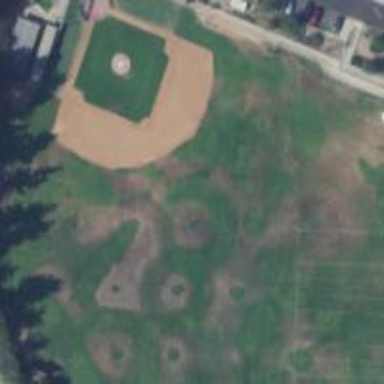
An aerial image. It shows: Baseball pitch for leisure land activities.